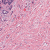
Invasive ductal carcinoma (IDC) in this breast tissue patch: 0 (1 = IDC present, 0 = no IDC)